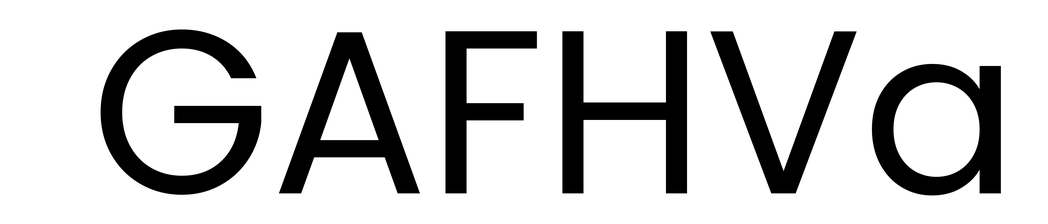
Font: Poppins-Regular